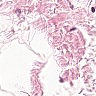
Metastatic tissue present: no